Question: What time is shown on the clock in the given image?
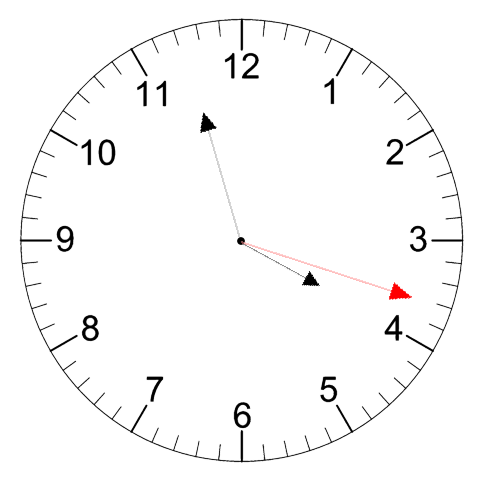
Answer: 03:57:18